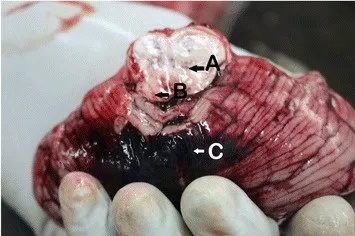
Hemorrhages in the brain stem (arrow A), evidence of brain stem herniation (arrowB), and basal subarachnoid hemorrhages (arrowC) can be seen in this photo.
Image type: medical_photograph (other_medical_photograph)